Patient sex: M
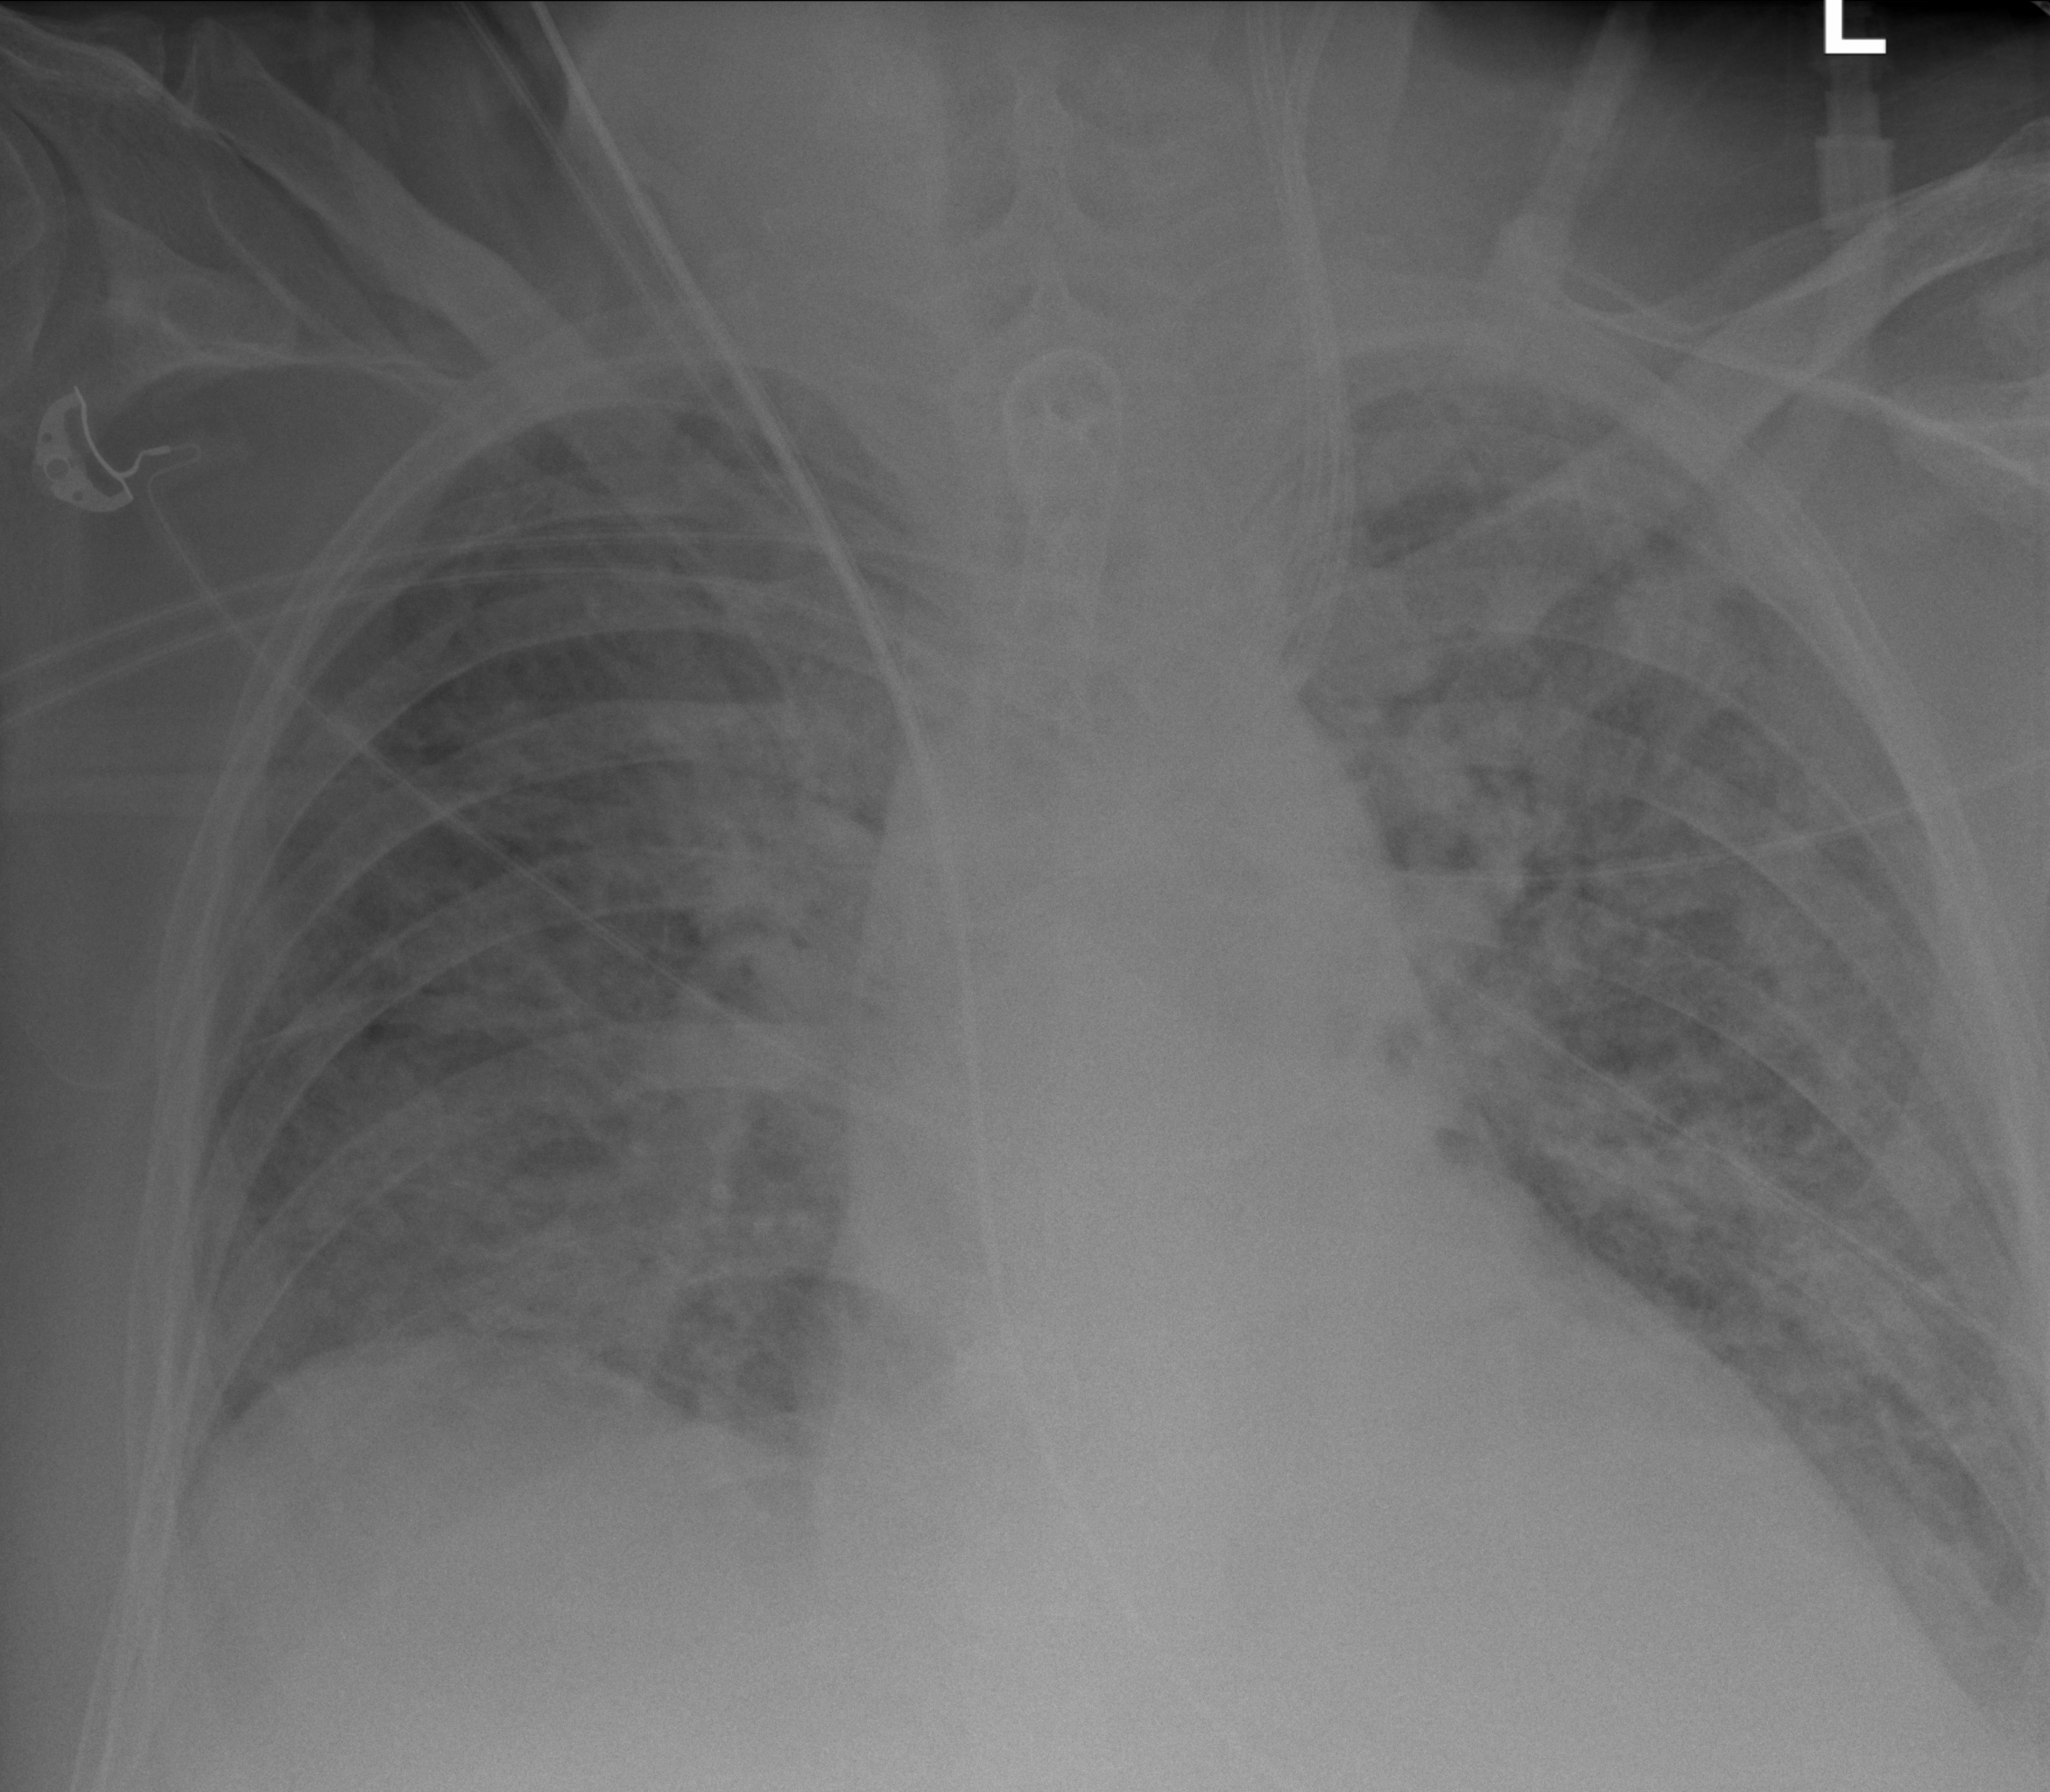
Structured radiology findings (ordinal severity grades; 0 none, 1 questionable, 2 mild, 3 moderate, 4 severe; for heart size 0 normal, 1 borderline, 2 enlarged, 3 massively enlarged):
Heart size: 1
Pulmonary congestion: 0
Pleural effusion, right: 2
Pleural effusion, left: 2
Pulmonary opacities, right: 3
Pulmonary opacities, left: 3
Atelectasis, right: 3
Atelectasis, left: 3